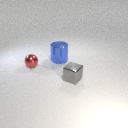
small gray metal cube in front of small red metal sphere